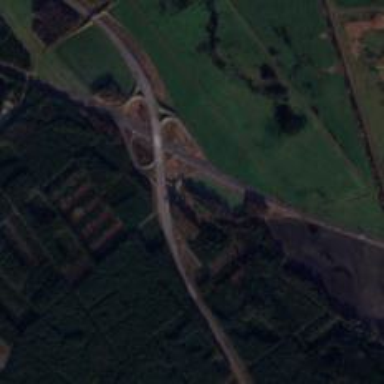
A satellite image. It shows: Motorway junction.